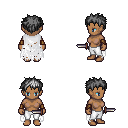
a pixel art fantasy rpg character, female body template, human, dark skin, white tattered cape, white pants, gray bedhead hairstyle, leather bracers, dagger, four views (front, back, left, right), 2x2 character sprite sheet, small pixel art, hard edges, no anti-aliasing